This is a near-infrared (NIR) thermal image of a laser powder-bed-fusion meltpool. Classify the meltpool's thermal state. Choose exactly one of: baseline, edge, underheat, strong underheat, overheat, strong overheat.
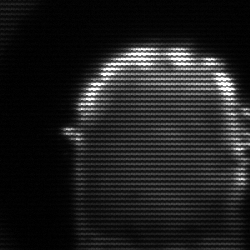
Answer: baseline